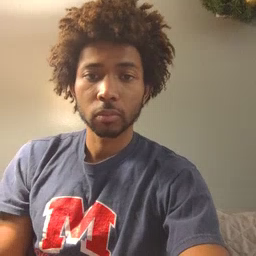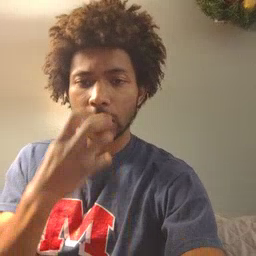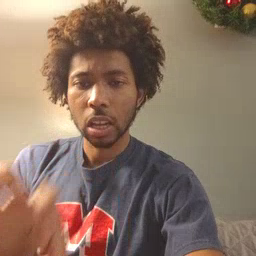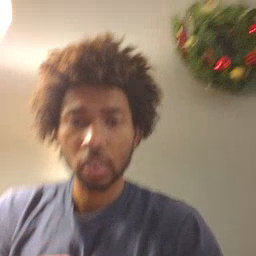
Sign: hot